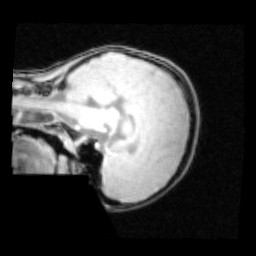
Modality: PDw
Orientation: sagittal
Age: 12
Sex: male
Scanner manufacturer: siemens
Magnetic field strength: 3 T
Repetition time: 0.25 s
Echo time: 0.00103 s